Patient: sex M, age 62
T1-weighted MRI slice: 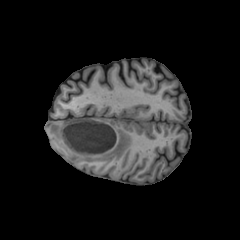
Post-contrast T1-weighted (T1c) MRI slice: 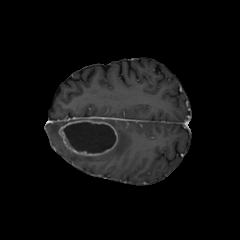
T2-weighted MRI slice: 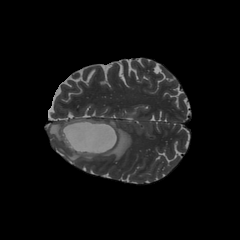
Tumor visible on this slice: yes
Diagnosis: Glioblastoma, IDH-wildtype
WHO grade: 4